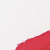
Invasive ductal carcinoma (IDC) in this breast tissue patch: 0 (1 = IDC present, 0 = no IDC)